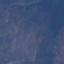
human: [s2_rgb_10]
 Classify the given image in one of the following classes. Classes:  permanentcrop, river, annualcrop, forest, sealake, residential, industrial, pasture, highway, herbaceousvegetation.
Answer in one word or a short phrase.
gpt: HerbaceousVegetation